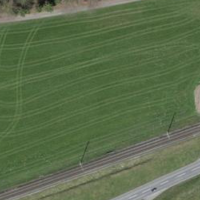
EUNIS habitat code: 24
Species observed at this site:
Clematis vitalba